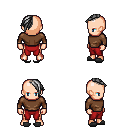
a pixel art fantasy rpg character, male body template, human, light skin, brown long-sleeve shirt, red pants, gray long mohawk hairstyle, gray slippers, four views (front, back, left, right), 2x2 character sprite sheet, small pixel art, hard edges, no anti-aliasing